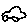
Label: car